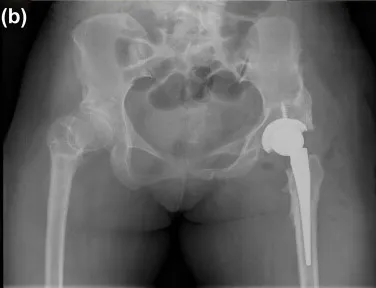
The X-rays of the case. (b) Postoperative plain radiography of the pelvis.
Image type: radiology (x_ray)